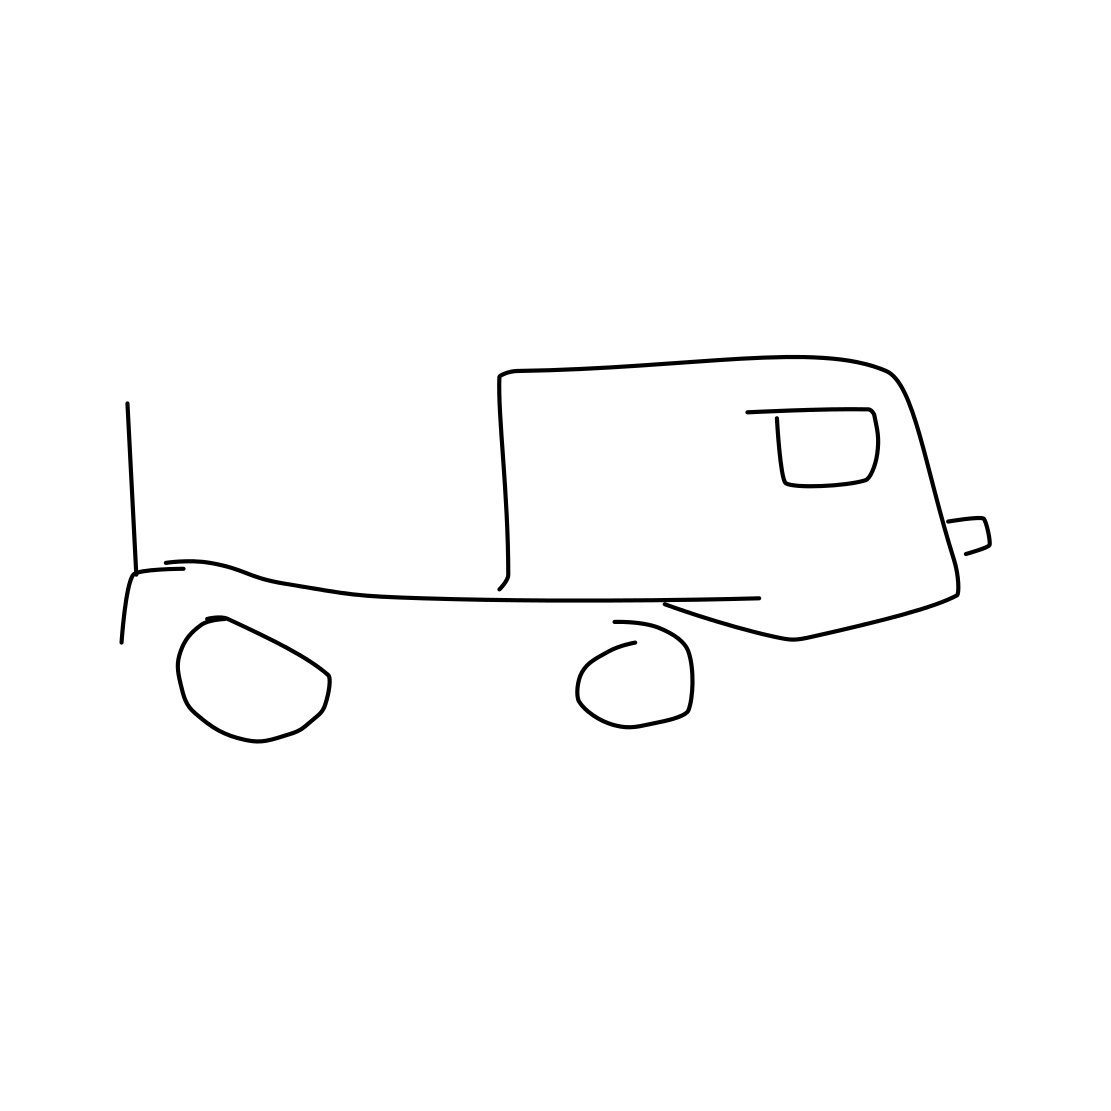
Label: pickup truck